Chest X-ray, AP view. Patient: 59 years old, sex M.
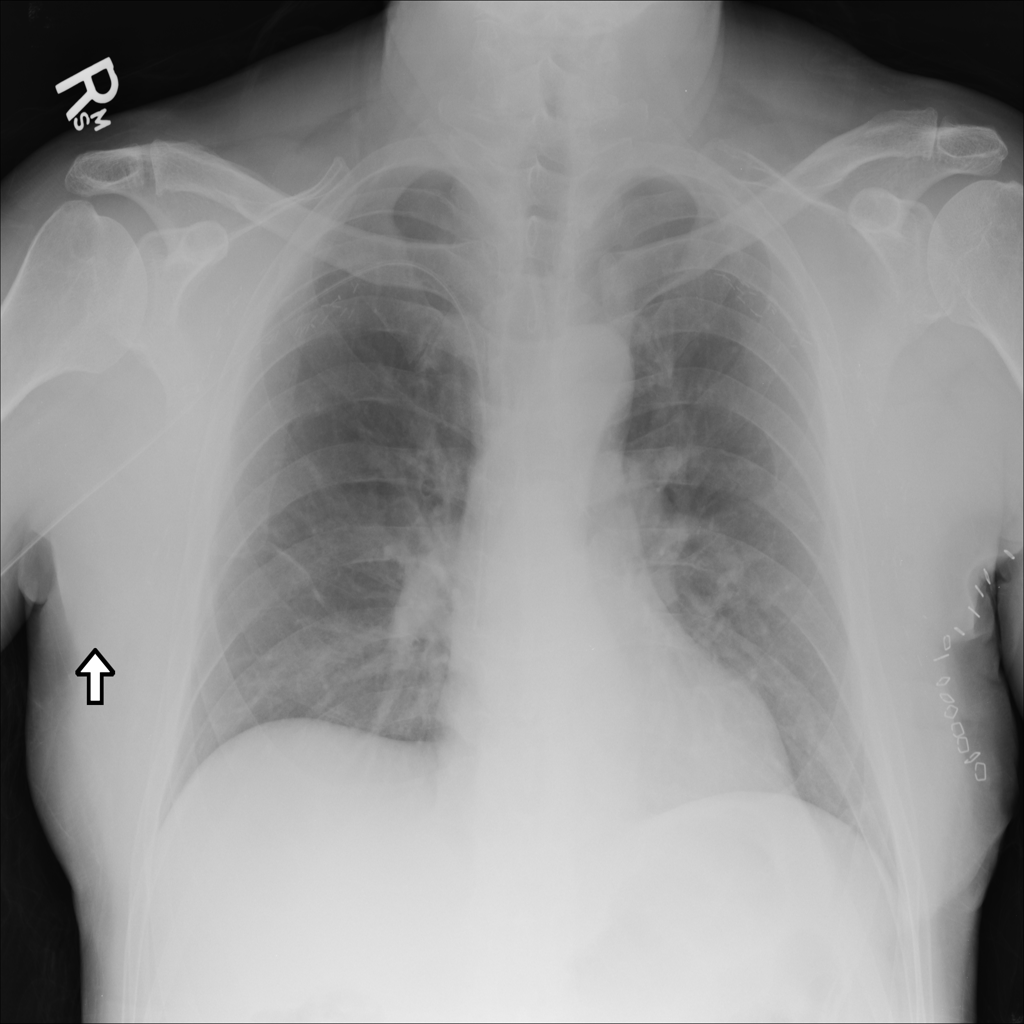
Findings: Infiltration